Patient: sex F, age 65
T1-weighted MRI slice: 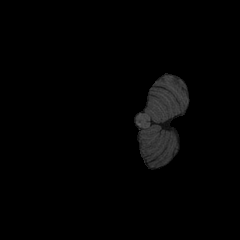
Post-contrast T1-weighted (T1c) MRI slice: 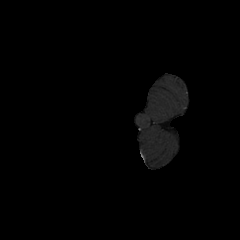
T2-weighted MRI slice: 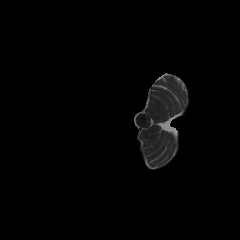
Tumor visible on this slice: no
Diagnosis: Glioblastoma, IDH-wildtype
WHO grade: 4